RGB frame:
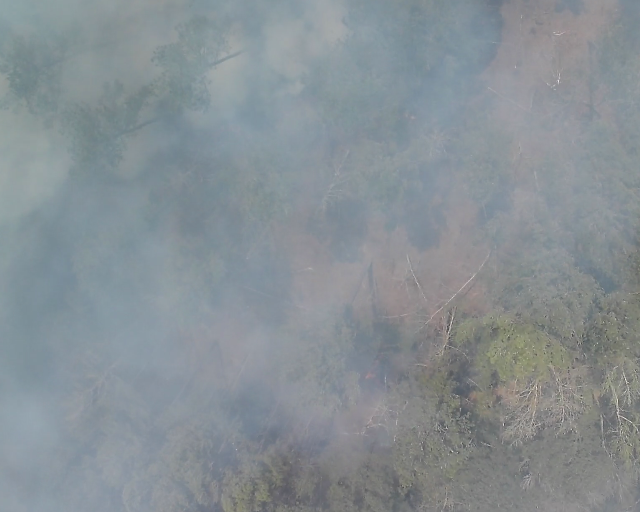
Thermal frame:
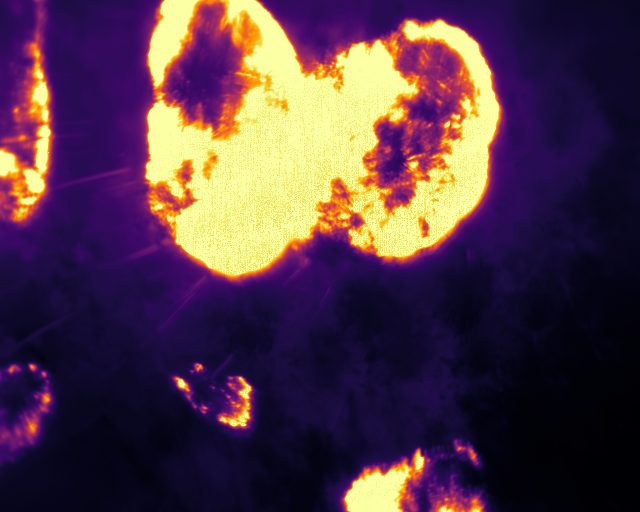
Captured: 2026-02-26 02:29:09
Pixels at or above 80 °C: 86147 (fraction of frame: 0.2629)